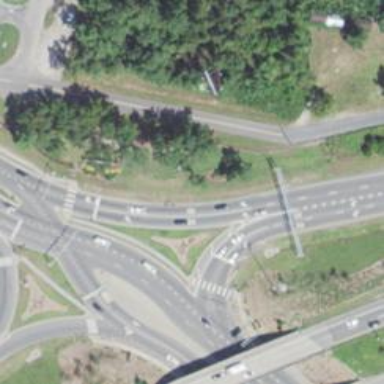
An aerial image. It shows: Motorway link at Diverging Diamond Interchange (DDI).